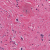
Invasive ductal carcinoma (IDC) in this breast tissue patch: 0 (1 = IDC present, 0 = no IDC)